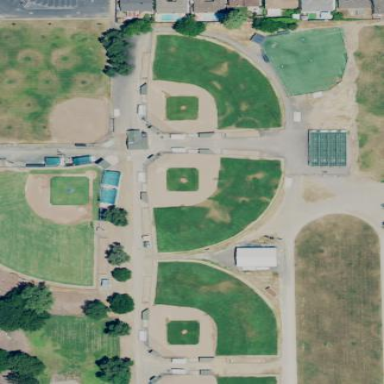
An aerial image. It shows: Baseball pitch for leisure and sports activities.